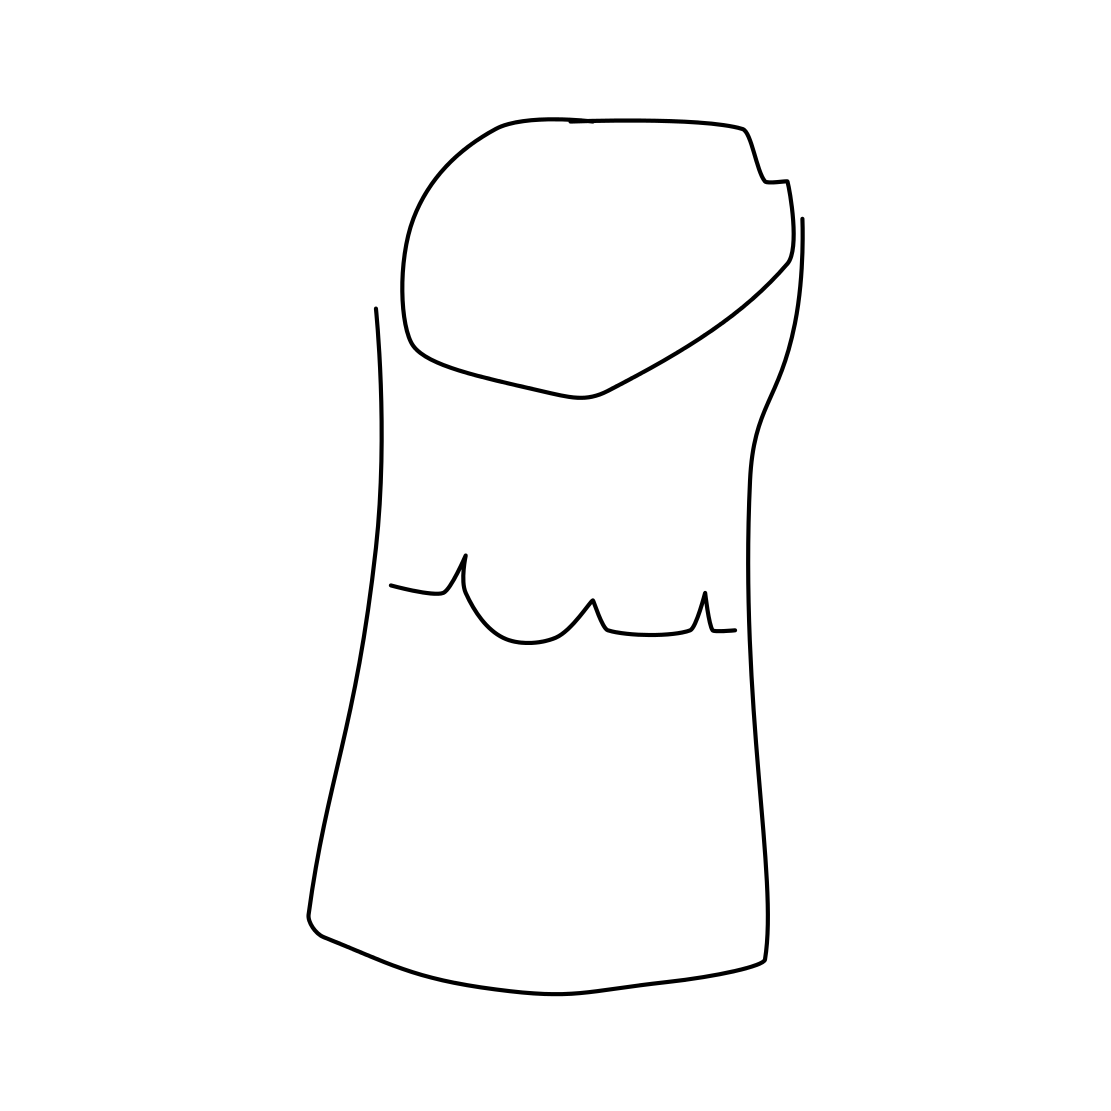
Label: cup